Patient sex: F
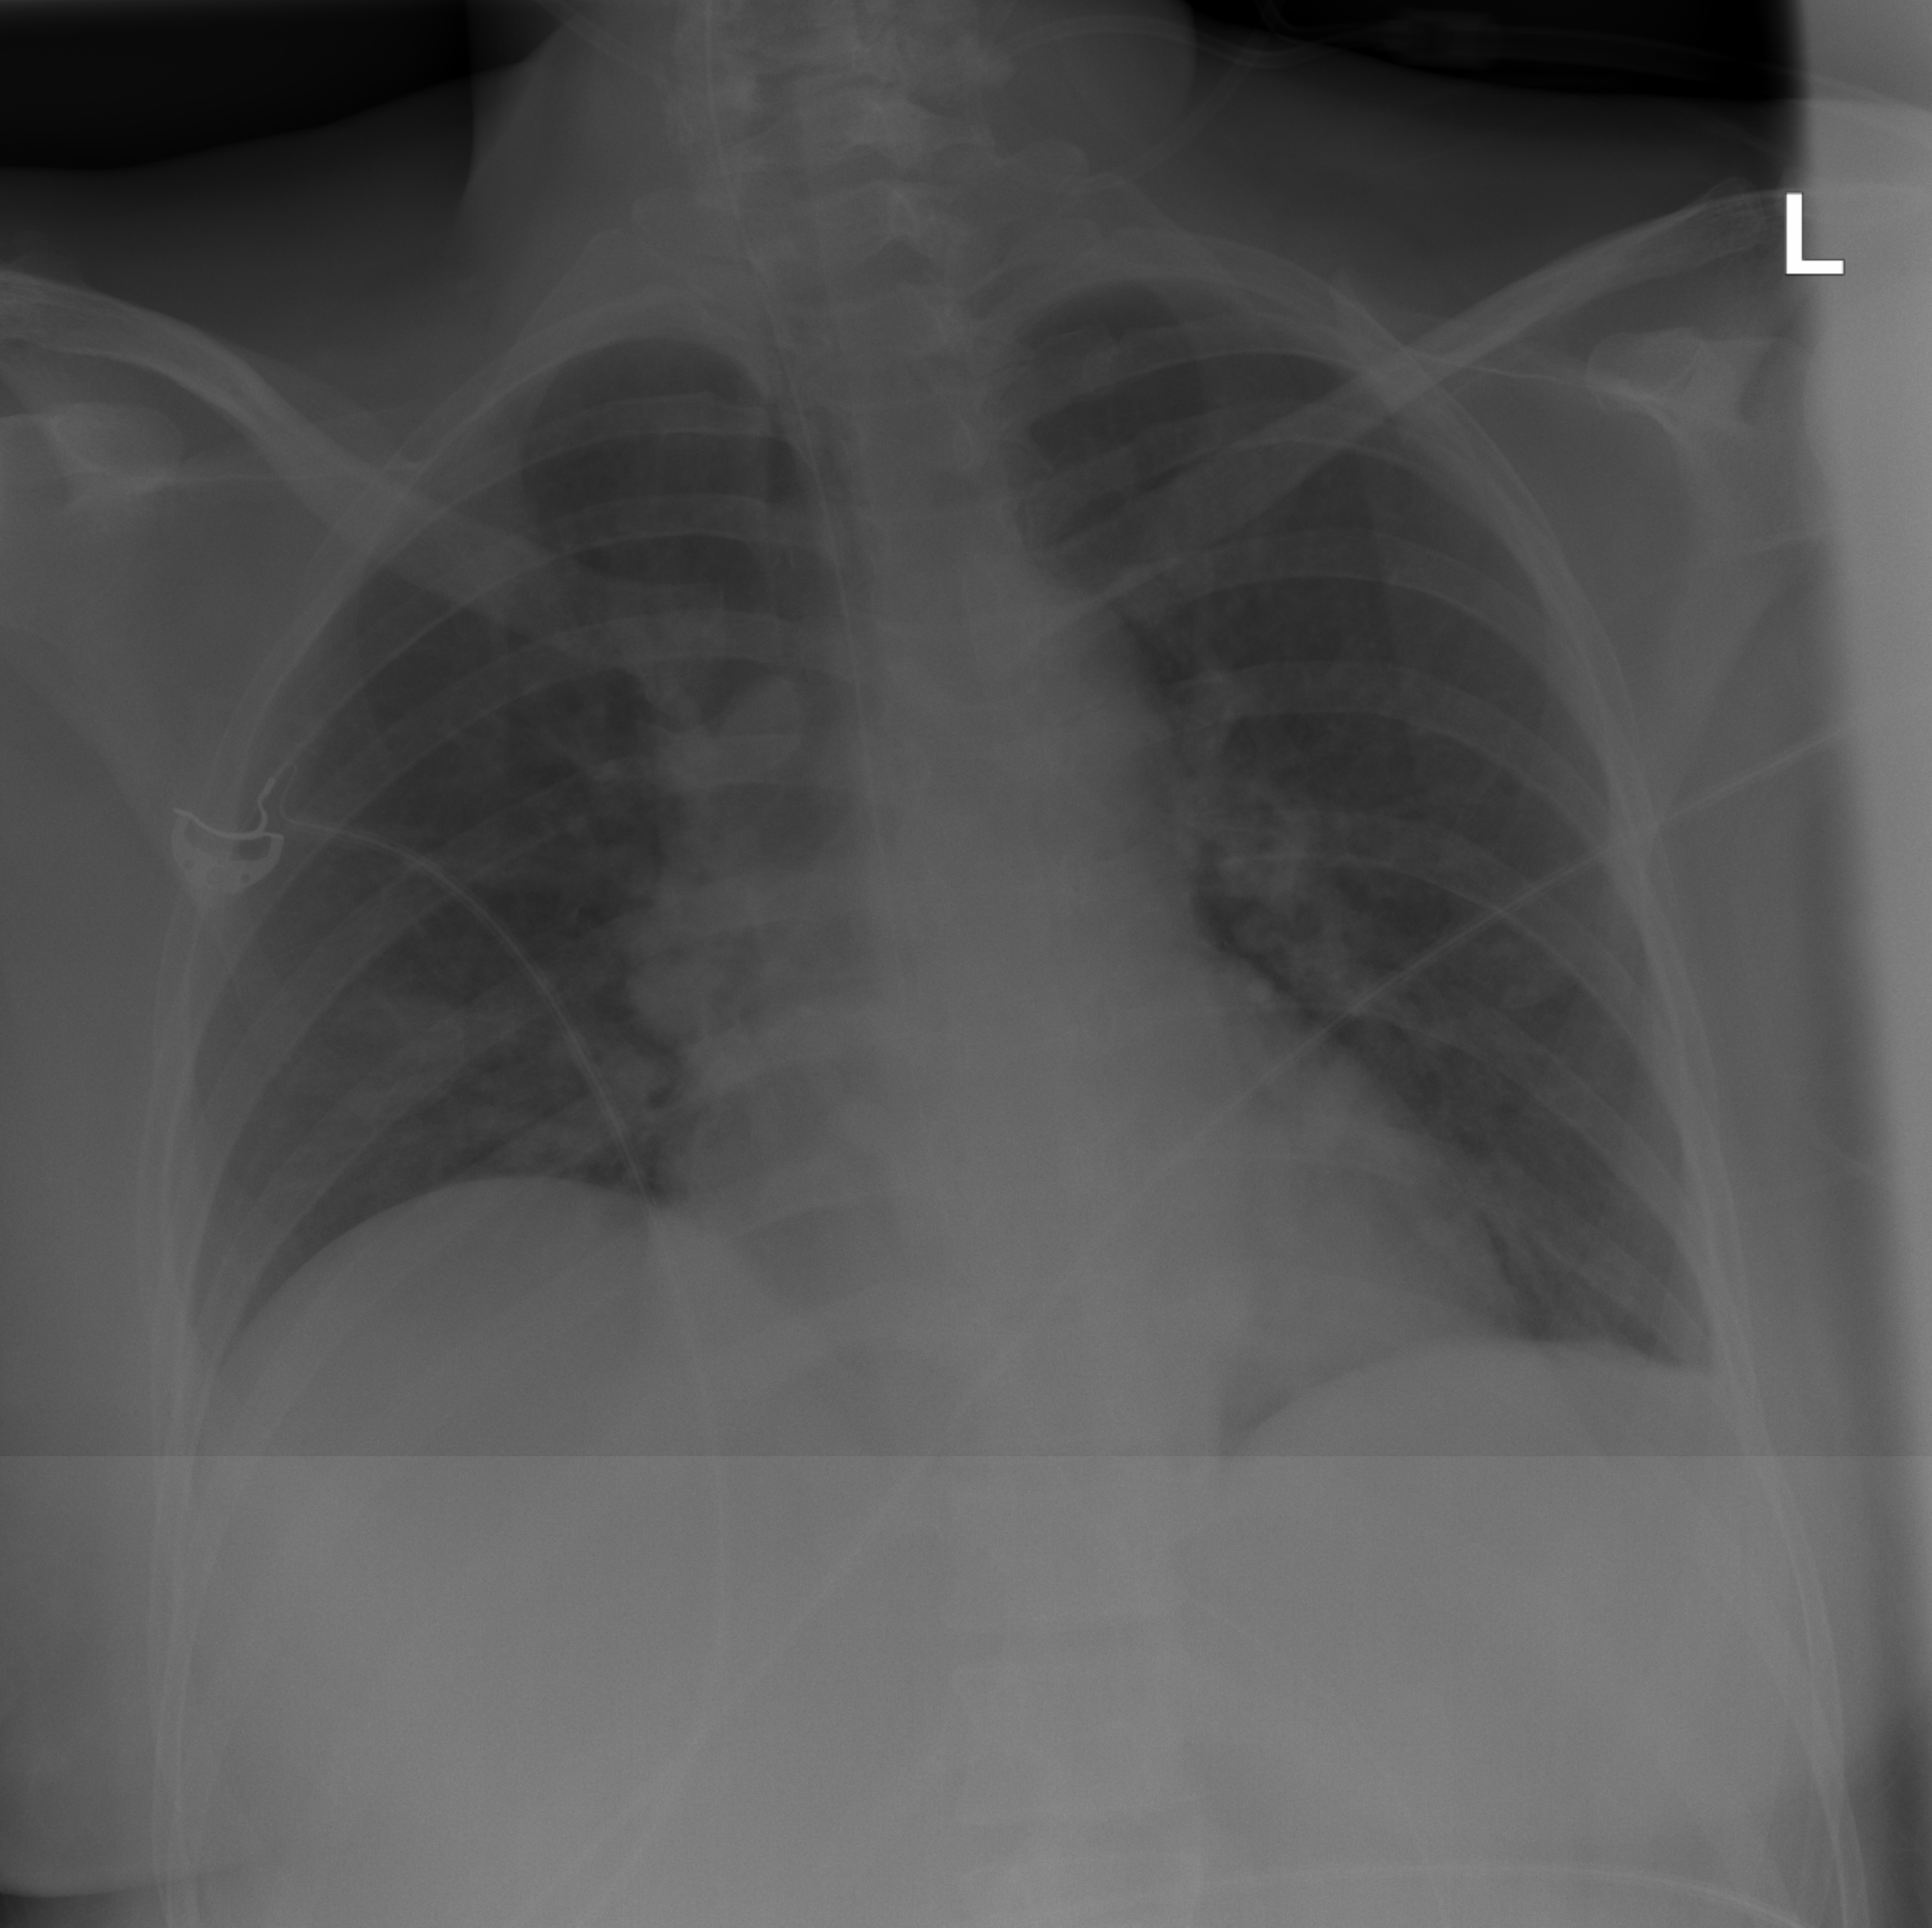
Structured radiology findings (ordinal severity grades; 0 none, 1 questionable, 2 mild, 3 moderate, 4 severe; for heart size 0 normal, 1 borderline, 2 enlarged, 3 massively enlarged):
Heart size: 0
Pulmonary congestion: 0
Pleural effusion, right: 0
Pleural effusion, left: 0
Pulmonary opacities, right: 2
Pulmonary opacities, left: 1
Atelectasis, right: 0
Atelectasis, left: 0